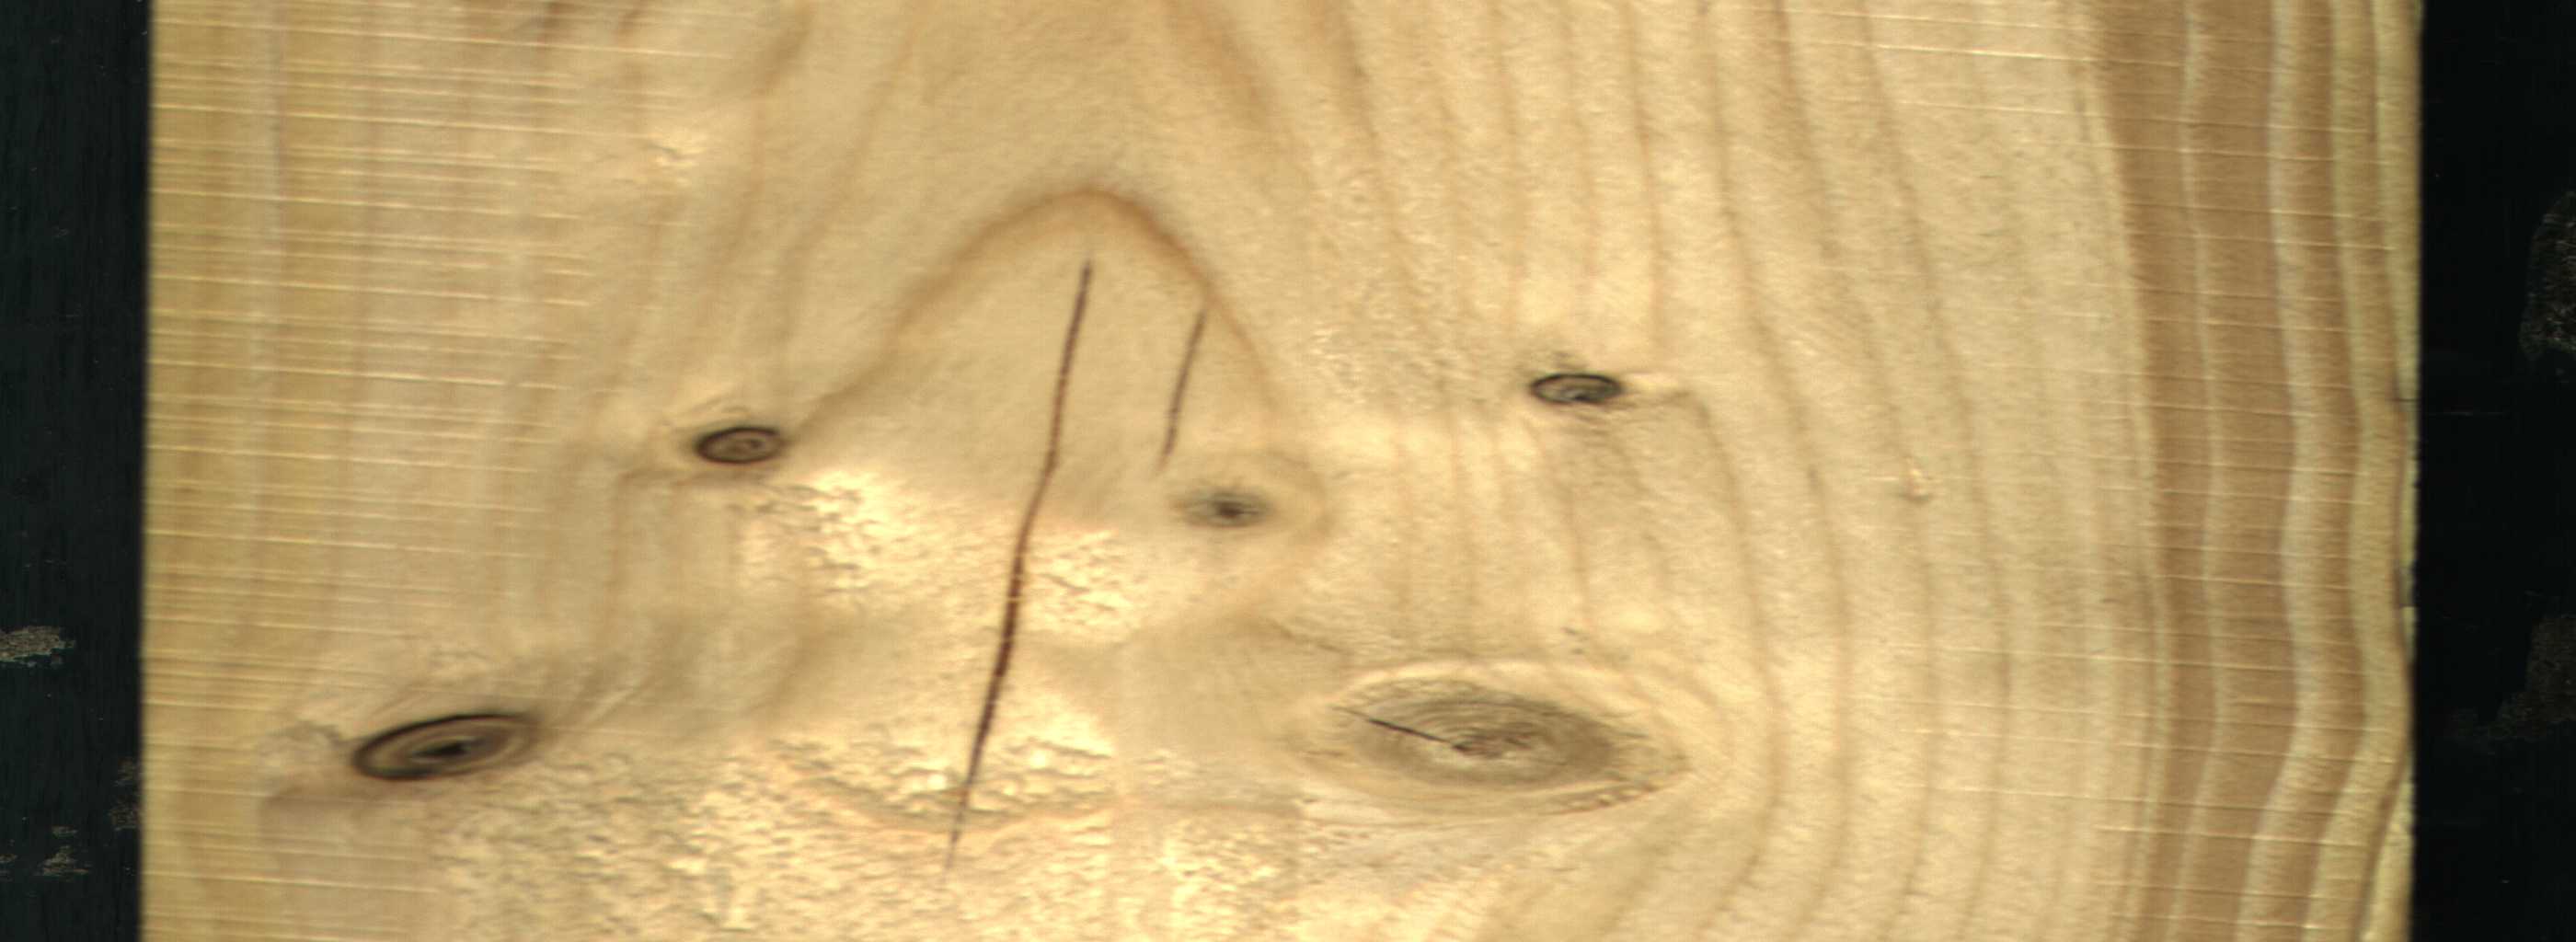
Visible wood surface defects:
Crack
Crack
knot_with_crack
Dead_Knot
Live_Knot
Live_Knot
Live_Knot